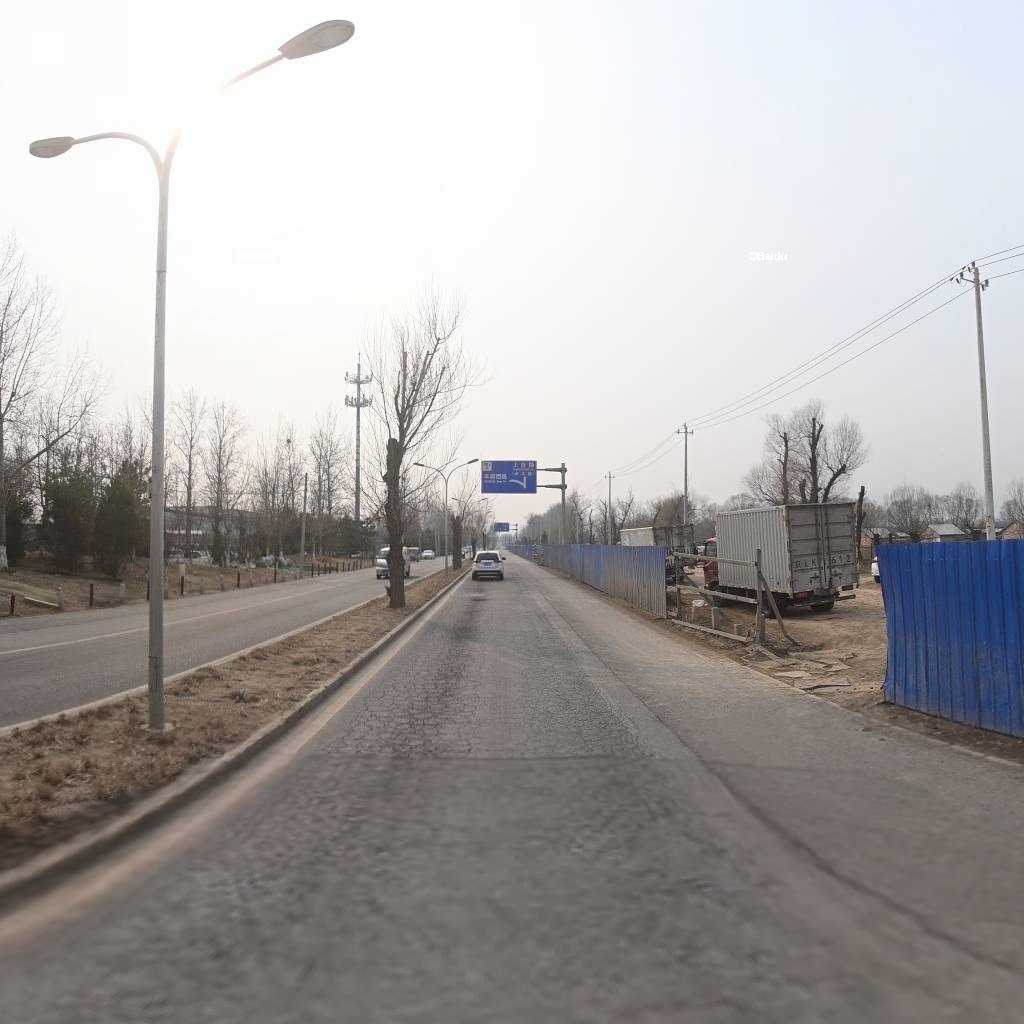
Region: Haidian
Road damage annotations: alligator crack